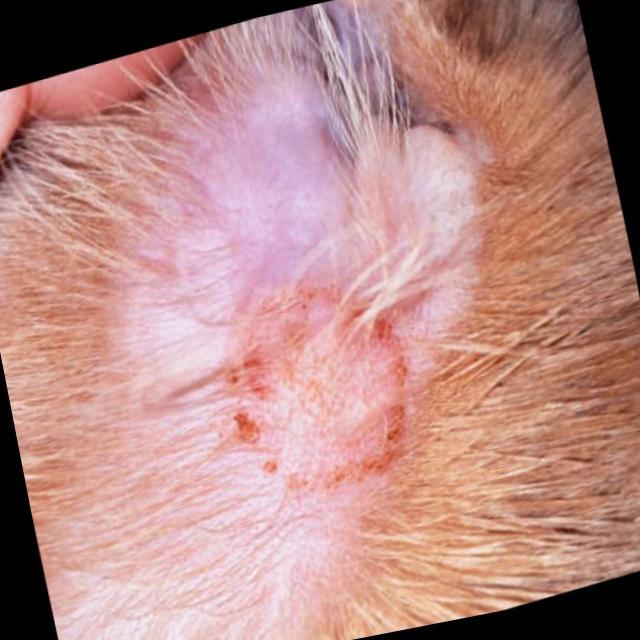
Canine ringworm (Dermatophytosis) — fungal infection caused by Microsporum or Trichophyton. Presents with circular alopecia, scaling, crusting, and broken hairs.